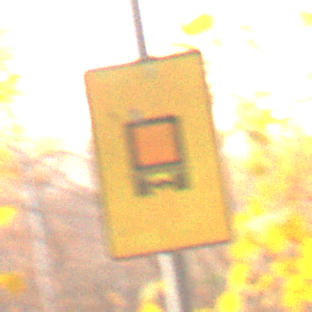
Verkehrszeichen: KennzeichnungspflichtigeFahrzeugeGefaehrlicheGueterOhnePfeilsymbol
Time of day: SunriseSunset
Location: Roofed (Suburban)
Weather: Clear
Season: NotSpecified
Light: Natural